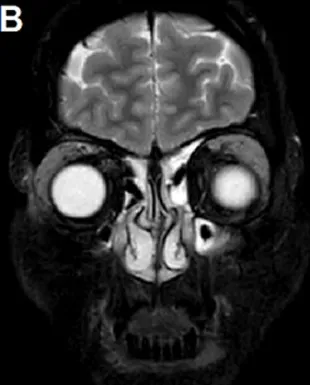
MRI showed enlarged lacrimal glands before treatment:. Fat-suppressed T2-weighted images demonstrated the hypointense bilateral swelling of the lacrimal glands.
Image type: radiology (mri)